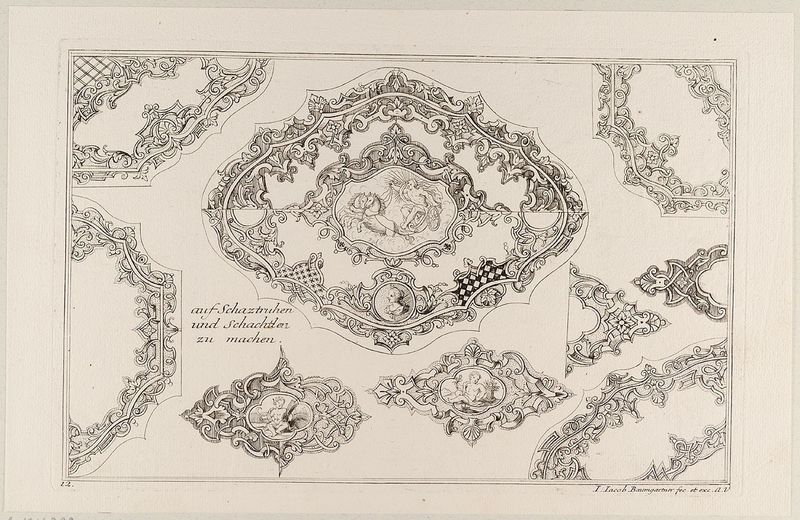
Titel: 'Auf Schaztruhen und Schachtlen zu machen', Blatt 12 aus der Folge 'Gantz Neu Inventiertes Laub und Bandlwerck Anterer Theil'
Künstler: Johann Jacob Baumgartner
Standort: Hamburg
Institution: Museum für Kunst und Gewerbe Hamburg
Schlagwörter: profil, geschichte, pferde, papier, getreide, korn, grafik, graphik, wagen, fotografie, photographie, medaillon, strahlen, druckgraphik, sichel, druckgrafik, stich, pantheon, kunstgewerbe, laubwerk, blattwerk, streitwagen, sonnenwagen, kupferstich, kunsthandwerk, gottheiten, verzierungen, randornament, bandelwerk, reproduktionen, industriedesign, druckerzeugnisse, phaethon, cerealie, ornamentstich, vorlageblätter, auf schatztruhen und schachteln zu machen